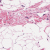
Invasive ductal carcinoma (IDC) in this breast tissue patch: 0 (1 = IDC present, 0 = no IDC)